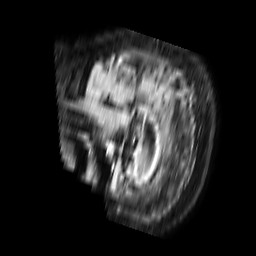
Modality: FLAIR
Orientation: sagittal
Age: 62
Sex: female
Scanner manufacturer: philips
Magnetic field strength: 1.5 T
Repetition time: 6 s
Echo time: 0.09924 s